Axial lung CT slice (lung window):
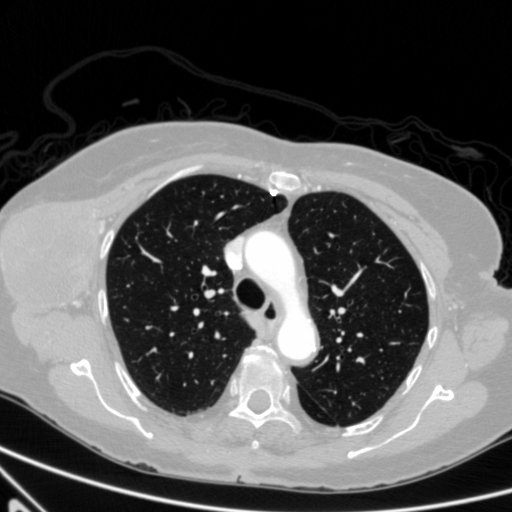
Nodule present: no